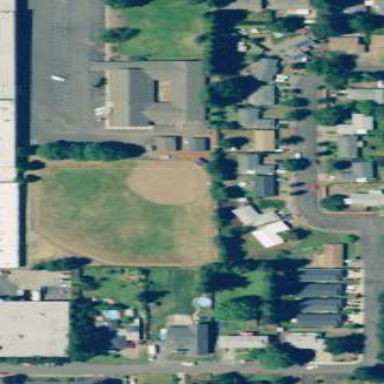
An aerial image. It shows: Baseball pitch for leisure land activities.